Question: What I want to do is put a simple form in popover,Now my popover was working fine, but it's not working when I put the form inside the popover.
here is my output

here is my code
'''
<a href="#" class="btn" rel="popover" data-placement="bottom" data-content="
<form class='form-horizontal'>
<div class='control-group'>
<label class='control-label' for='inputEmail'>Start Date</label>
<div class='controls'>
<input type='text' class='span3 ' name='start_date' id='start_date' placeholder='News Date' value='<?php echo date('d-m-Y'); ?>' >
</div>
</div>
<div class='control-group'>
<label class='control-label' for='inputEmail'>End Date</label>
<div class='controls'>
<input type='text' id='end_date' name='end_date' placeholder='End Date' class='input-xlarge uneditable-input'>
</div>
</div>
</form>" title="Popover on bottom">
</a>
'''
here is the url who teach me did something like this
<URL>
my bootstrap version was 2.2.2, any idea how to solve my problem? thanks
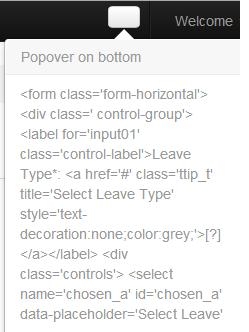
Answer: You can set 'data-html="true"' on the '<a>' tag that contains the popover